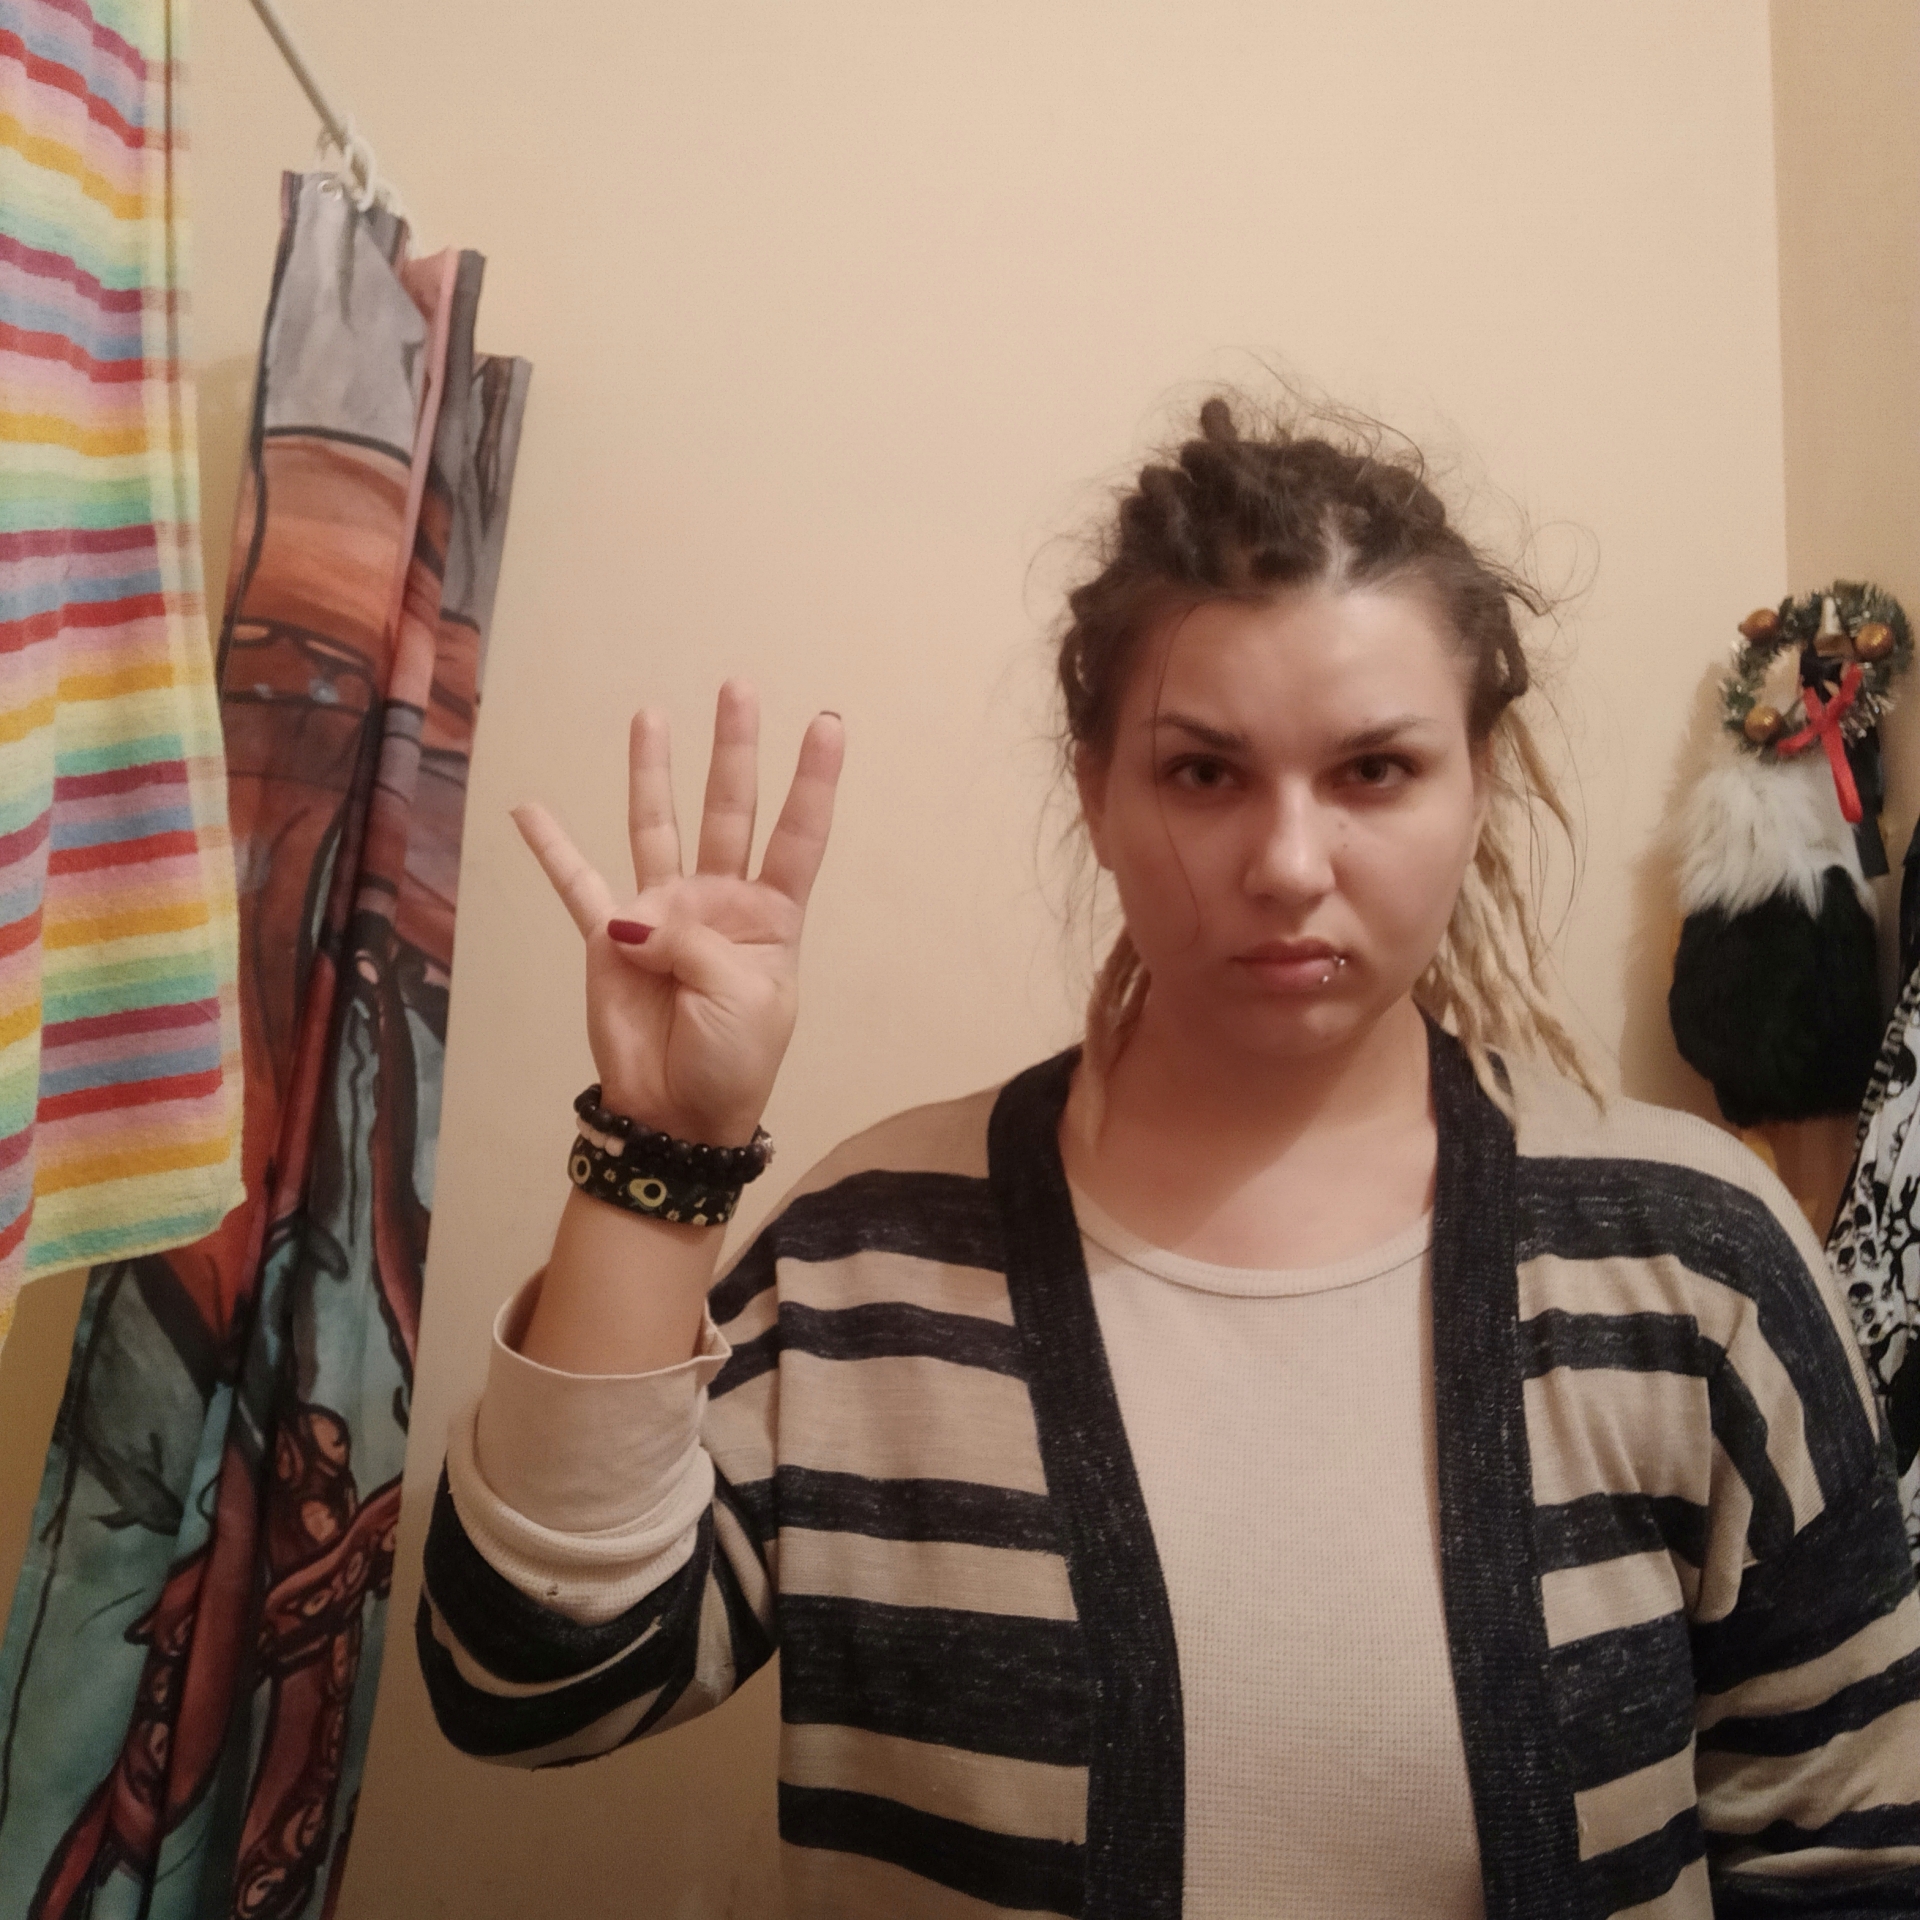
Label: noise